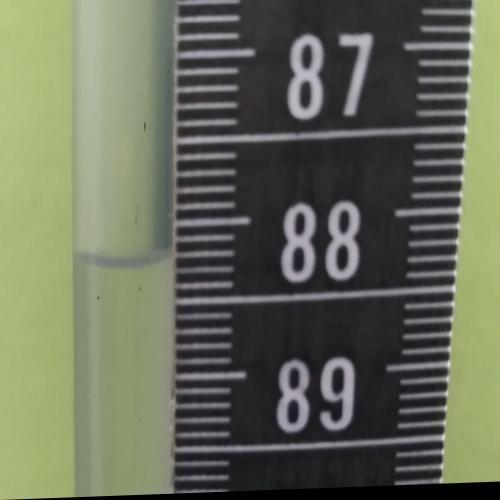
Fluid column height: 88.2 cm